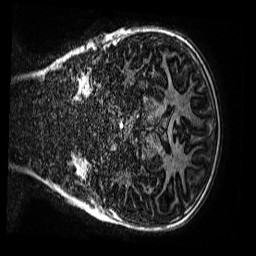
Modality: MP2RAGE
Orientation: coronal
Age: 9
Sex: female
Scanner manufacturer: siemens
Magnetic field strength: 3 T
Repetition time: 4 s
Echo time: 0.00299 s